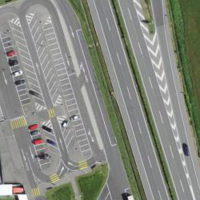
EUNIS habitat code: 57
Species observed at this site:
Phalacrocorax carbo
Milvus migrans
Plantago major